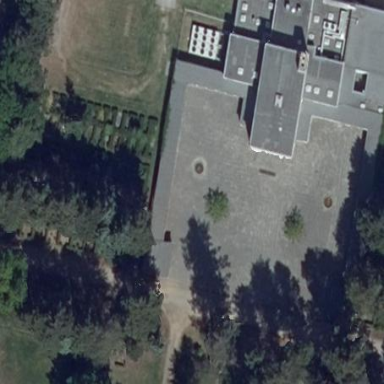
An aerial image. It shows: Building used as crematorium.